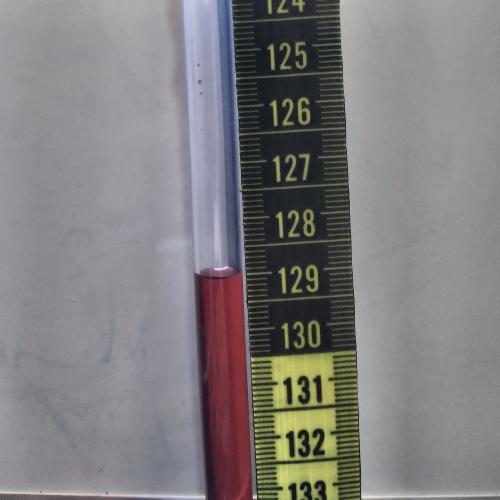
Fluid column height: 129.0 cm